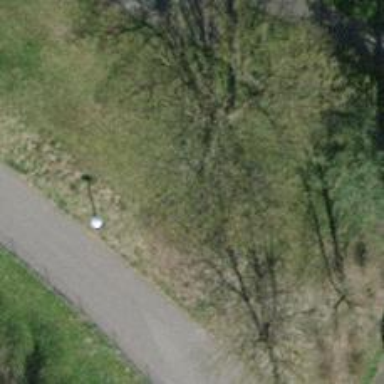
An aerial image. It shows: Tree-lined avenue.